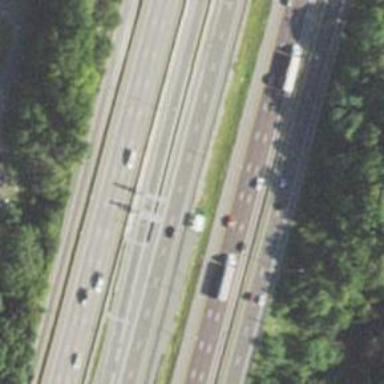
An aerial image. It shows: Toll gantry on the road.